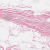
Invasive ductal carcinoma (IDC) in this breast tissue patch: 0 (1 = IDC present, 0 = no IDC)